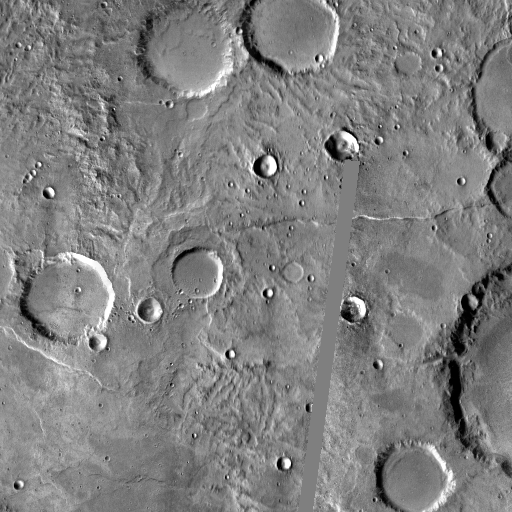
Crater classes present: Background, Other, Layered, Buried, Secondary